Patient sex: M
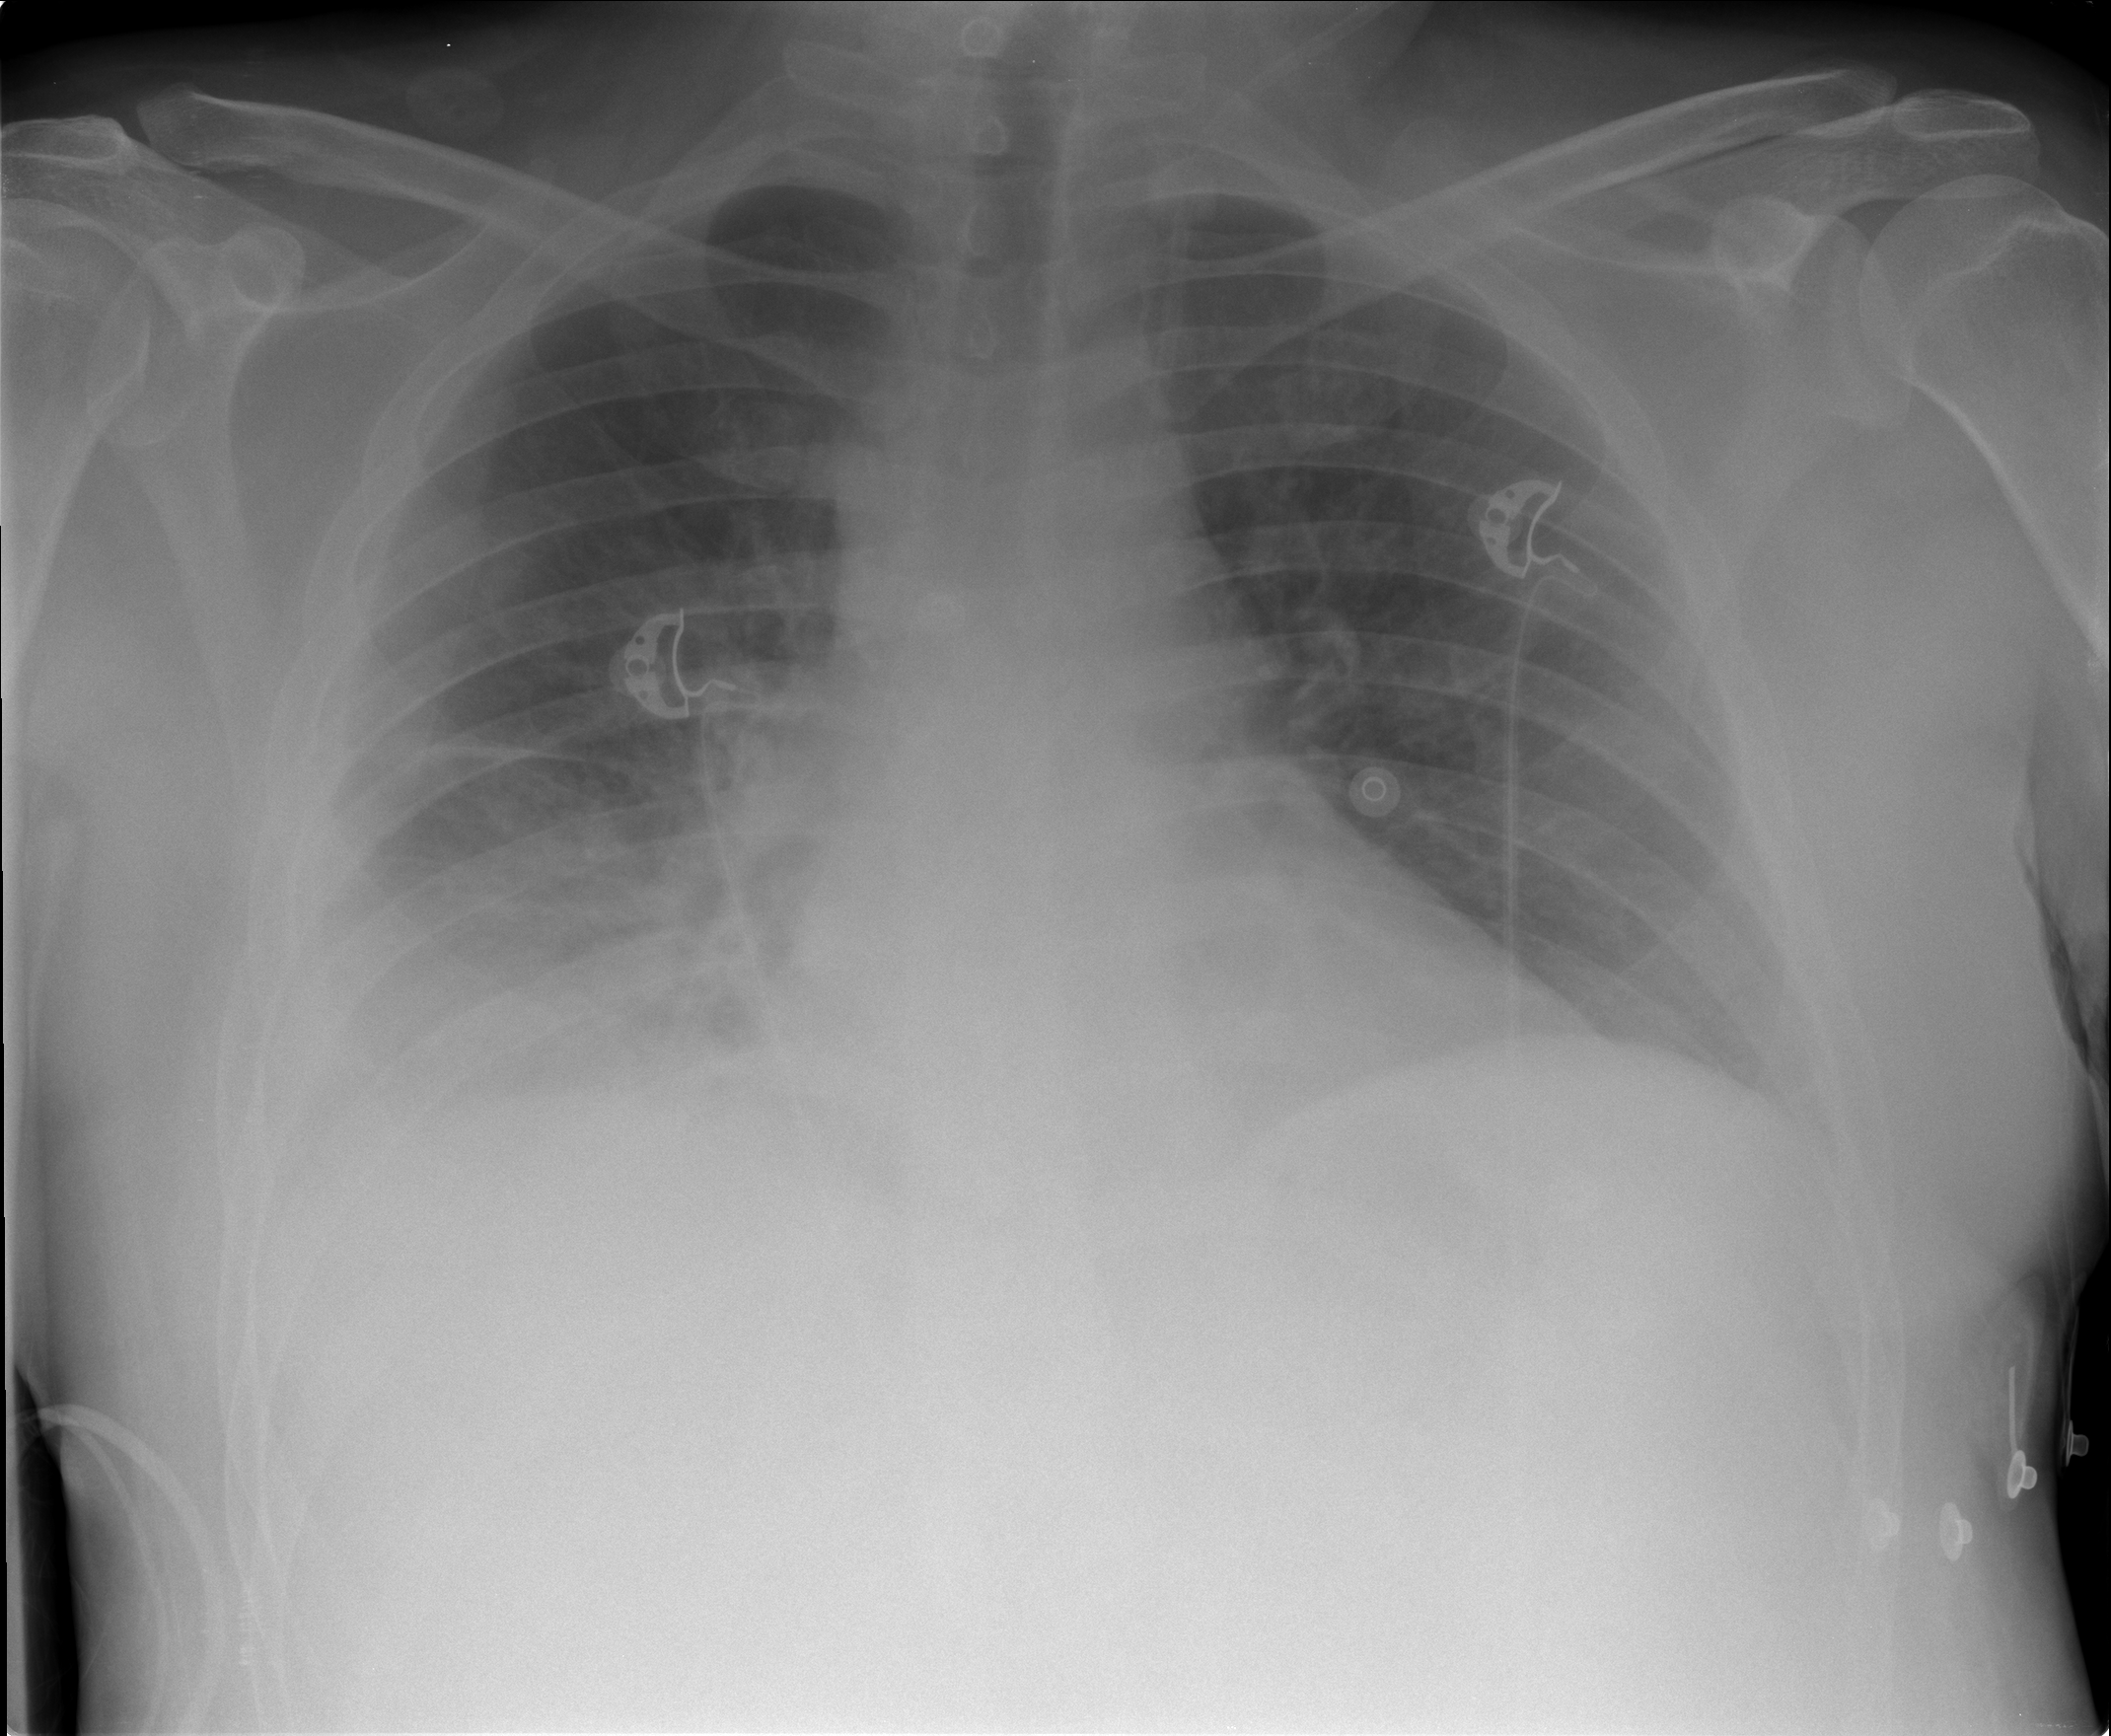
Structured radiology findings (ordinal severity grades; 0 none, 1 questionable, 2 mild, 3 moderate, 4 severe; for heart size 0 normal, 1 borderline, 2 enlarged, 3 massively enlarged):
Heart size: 1
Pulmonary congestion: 0
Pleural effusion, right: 2
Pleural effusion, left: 0
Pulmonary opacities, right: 2
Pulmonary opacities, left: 0
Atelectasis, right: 2
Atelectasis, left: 0